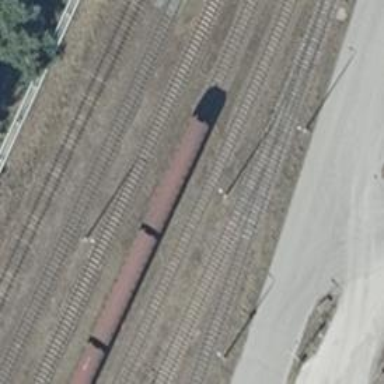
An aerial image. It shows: Railway yard.